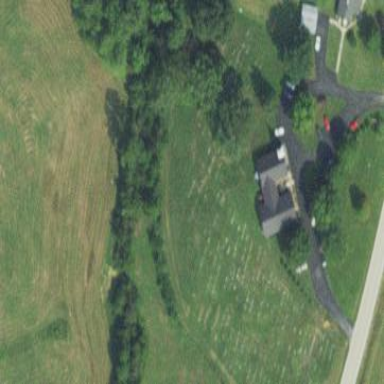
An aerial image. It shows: Cemetery.